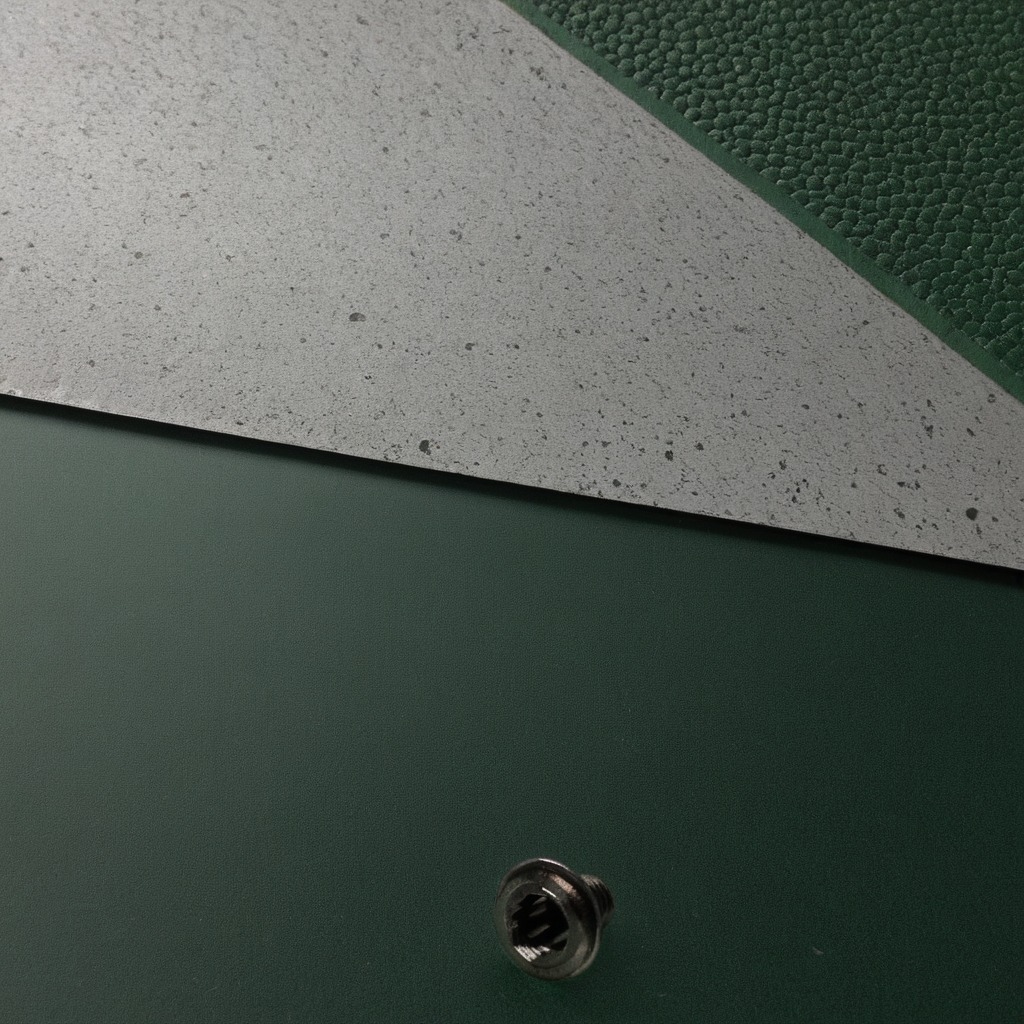
A metal screw lying on the clean granite tabletop